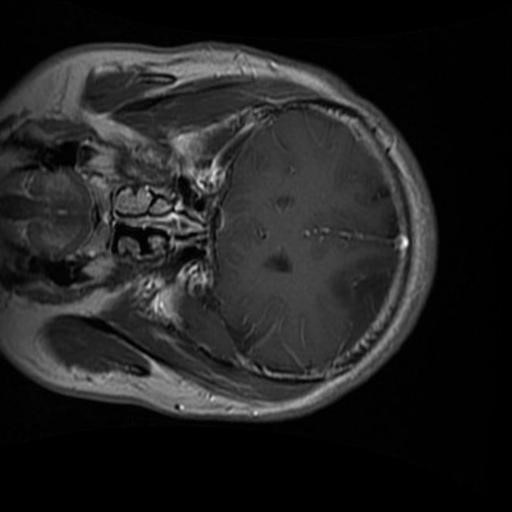
Label: brain_glioma